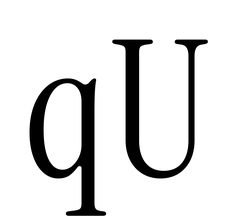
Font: InstrumentSerif-Regular